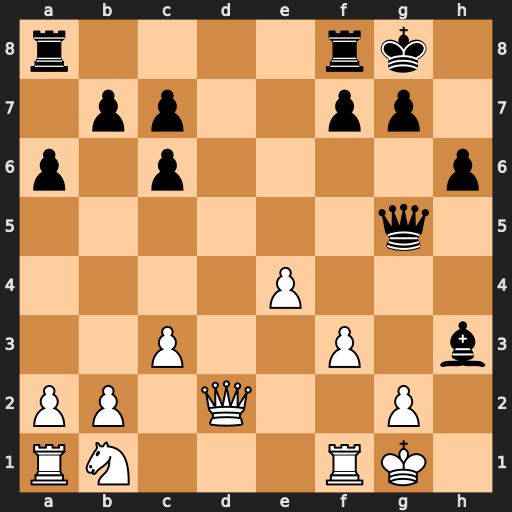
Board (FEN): r4rk1/1pp2pp1/p1p4p/6q1/4P3/2P2P1b/PP1Q2P1/RN3RK1
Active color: w
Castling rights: -
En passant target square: -
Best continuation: Qxg5 hxg5 gxh3